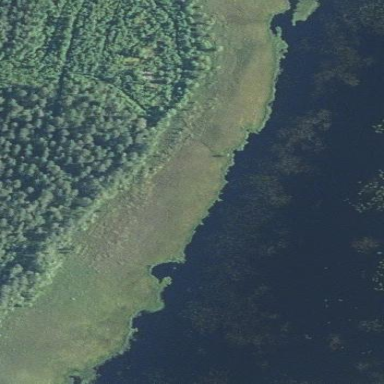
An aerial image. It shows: Bog wetland area.